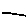
Label: line